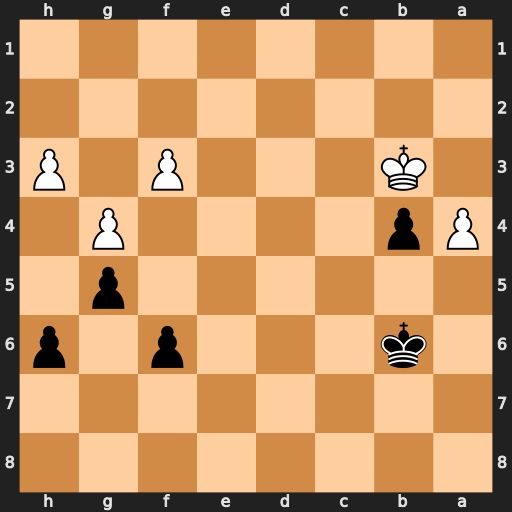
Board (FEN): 8/8/1k3p1p/6p1/Pp4P1/1K3P1P/8/8
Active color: b
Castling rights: -
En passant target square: -
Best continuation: Ka5 Kc4 Kxa4